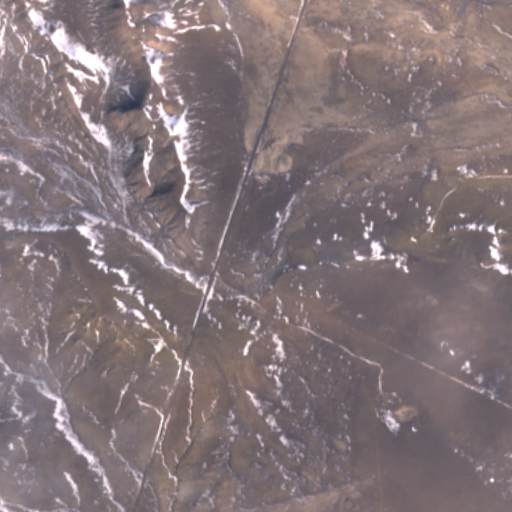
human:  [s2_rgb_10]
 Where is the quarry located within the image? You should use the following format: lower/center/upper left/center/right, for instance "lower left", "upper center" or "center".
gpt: There is no quarry in the image.